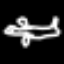
Label: airplane